Question: I want to draw a parse tree have multiple statements if the condition is true, and multiple statements if the condition is false.
I know how to draw for 1 statement.

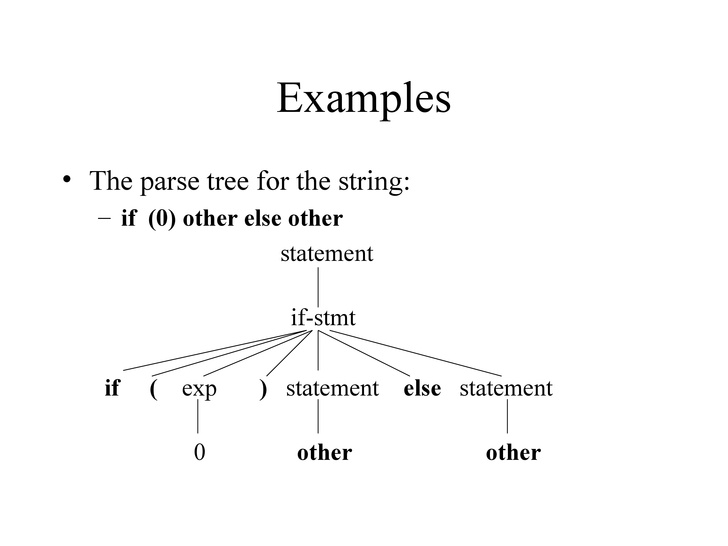
Answer: You are missing the syntactic element of a 'block' or 'statement-list'that may consist of multiple statements but also may be used as a statement.
In your diagram statement would expand to a block and that then contains the statements.